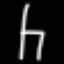
Label: chair